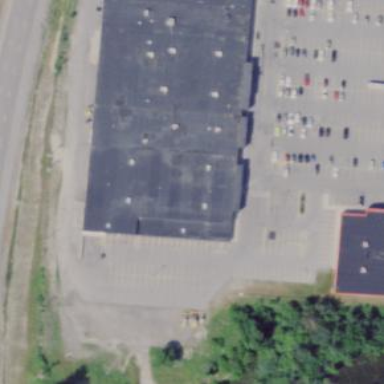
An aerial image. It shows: Retail building.